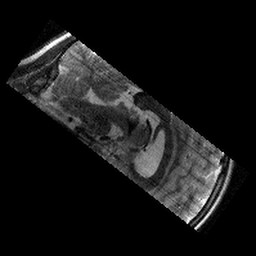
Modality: T2w
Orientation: sagittal
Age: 9
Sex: male
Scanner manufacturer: siemens
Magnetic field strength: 3 T
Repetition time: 9.23 s
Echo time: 0.067 s